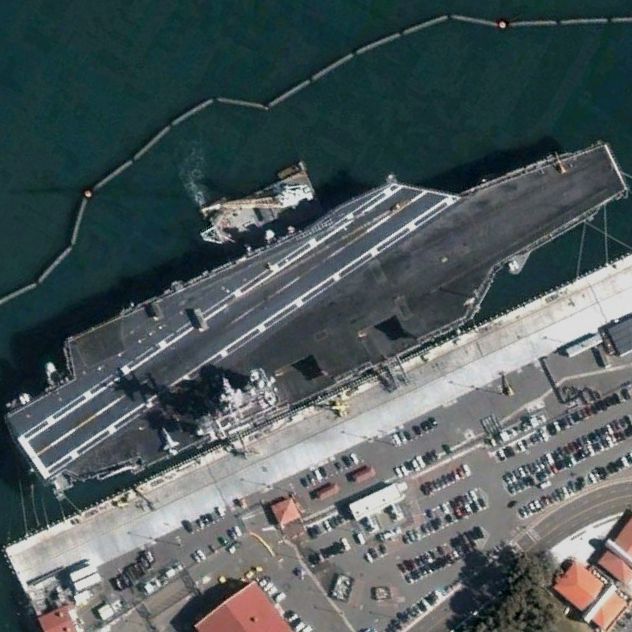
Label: aircraft_carrier